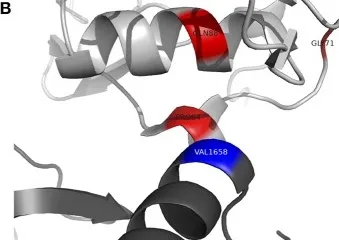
Three-dimensional topology of selected missense mutations in complement factor I (light gray) and their relationship with C3b (dark gray). (B) G71 (previously reported by Broderick et al and associated with a similar clinical phenotype) lies on a side chain between P64 and Q88. Figures produced using PyMOL v2.2 using a crystal structure of CFI and C3b solved to a resolution of 4.2 A (Protein Data Bank Reference - 5O32).
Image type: radiology (x_ray)